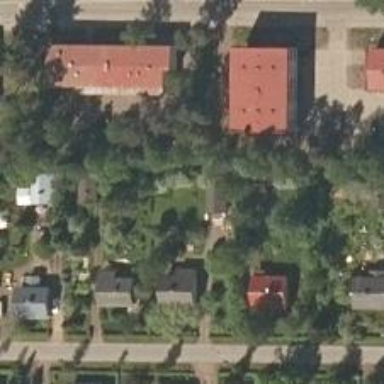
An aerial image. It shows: Suburb.